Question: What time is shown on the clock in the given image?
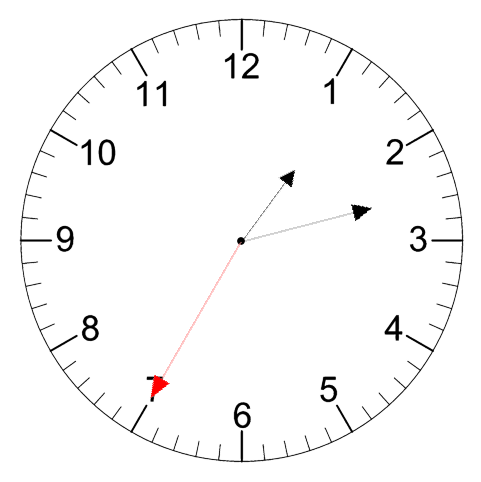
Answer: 01:12:35